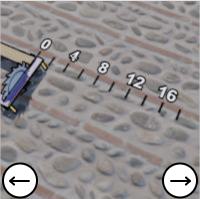
Task: length
Answer: 0
First scale value: 4.0